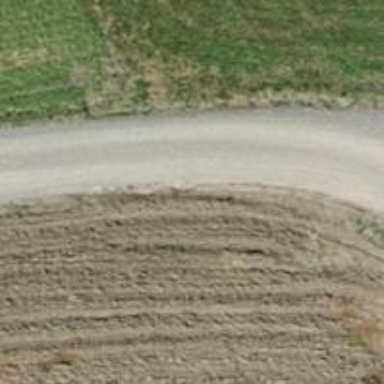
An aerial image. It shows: Track with compacted grade 2 surface.